Question: Does anybody know how to properly identify CMYK images in ASP.NET using C#? When I check the 'Flags' attribute of a 'Bitmap' instance, I get incorrect results.
I have created three images to test this: cmyk.jpg, rgb.jpg and gray.jpg. These are respectively CMYK, RGB and Grayscale images.
This is my test code:
'''
static void Main(string[] args)
{
Bitmap bmpCMYK = new Bitmap("cmyk.jpg");
Bitmap bmpRGB = new Bitmap("rgb.jpg");
Bitmap bmpGray = new Bitmap("gray.jpg");
Console.WriteLine(" Rgb Cmyk Gray Ycbcr Ycck PixelFormat");
Console.WriteLine("cmyk.jpg {0} {1} {2} {3} {4} {5}",
IsSet(bmpCMYK, System.Drawing.Imaging.ImageFlags.ColorSpaceRgb),
IsSet(bmpCMYK, System.Drawing.Imaging.ImageFlags.ColorSpaceCmyk),
IsSet(bmpCMYK, System.Drawing.Imaging.ImageFlags.ColorSpaceGray),
IsSet(bmpCMYK, System.Drawing.Imaging.ImageFlags.ColorSpaceYcbcr),
IsSet(bmpCMYK, System.Drawing.Imaging.ImageFlags.ColorSpaceYcck),
bmpCMYK.PixelFormat);
Console.WriteLine("rgb.jpg {0} {1} {2} {3} {4} {5}",
IsSet(bmpRGB, System.Drawing.Imaging.ImageFlags.ColorSpaceRgb),
IsSet(bmpRGB, System.Drawing.Imaging.ImageFlags.ColorSpaceCmyk),
IsSet(bmpRGB, System.Drawing.Imaging.ImageFlags.ColorSpaceGray),
IsSet(bmpRGB, System.Drawing.Imaging.ImageFlags.ColorSpaceYcbcr),
IsSet(bmpRGB, System.Drawing.Imaging.ImageFlags.ColorSpaceYcck),
bmpRGB.PixelFormat);
Console.WriteLine("gray.jpg {0} {1} {2} {3} {4} {5}",
IsSet(bmpGray, System.Drawing.Imaging.ImageFlags.ColorSpaceRgb),
IsSet(bmpGray, System.Drawing.Imaging.ImageFlags.ColorSpaceCmyk),
IsSet(bmpGray, System.Drawing.Imaging.ImageFlags.ColorSpaceGray),
IsSet(bmpGray, System.Drawing.Imaging.ImageFlags.ColorSpaceYcbcr),
IsSet(bmpGray, System.Drawing.Imaging.ImageFlags.ColorSpaceYcck),
bmpGray.PixelFormat);
bmpCMYK.Dispose();
bmpRGB.Dispose();
bmpGray.Dispose();
Console.ReadLine();
}
private static bool IsSet(Bitmap bitmap, System.Drawing.Imaging.ImageFlags flag)
{
return (bitmap.Flags & (int)flag) == (int)flag;
}
'''
This produces the following output:

I have checked the actual images and cmyk.jpg really a CMYK image.
Apparently, this is a "known issue". Alex Gil had the same problem in WPF (see this question: <URL> and he managed to solve it by using a 'BitmapDecoder' class to load the images. I'm a bit uncomfortable using that solution in ASP.NET because it requires me to add references to WindowsBase.dll and PresentationCore.dll and I'm not sure I want those in a web project.
Does anyone know of any other pure .NET solutions to check if an image is in the CMYK format that I can safely use in ASP.NET?
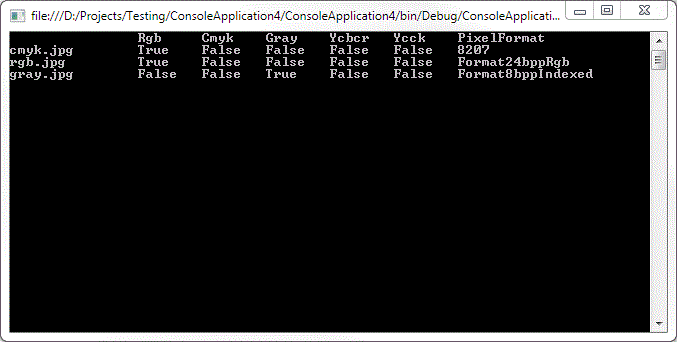
Answer: I use a combination of the ImageFlags and PixelFormat values. Note that PixelFormat.Forma32bppCMYK is missing from .NET - I grabbed it out of GdiPlusPixelFormats.h in the Windows SDK.
The trick is that Windows 7 and Server 2008 R2 returns the correct pixel format but is missing the image flags. Vista and Server 2008 return an invalid pixel format but the correct image flags. Insanity.
'''
public ImageColorFormat GetColorFormat(this Bitmap bitmap)
{
const int pixelFormatIndexed = 0x00010000;
const int pixelFormat32bppCMYK = 0x200F;
const int pixelFormat16bppGrayScale = (4 | (16 << 8);
// Check image flags
var flags = (ImageFlags)bitmap.Flags;
if (flags.HasFlag(ImageFlags.ColorSpaceCmyk) || flags.HasFlag(ImageFlags.ColorSpaceYcck))
{
return ImageColorFormat.Cmyk;
}
else if (flags.HasFlag(ImageFlags.ColorSpaceGray))
{
return ImageColorFormat.Grayscale;
}
// Check pixel format
var pixelFormat = (int)bitmap.PixelFormat;
if (pixelFormat == pixelFormat32bppCMYK)
{
return ImageColorFormat.Cmyk;
}
else if ((pixelFormat & pixelFormatIndexed) != 0)
{
return ImageColorFormat.Indexed;
}
else if (pixelFormat == pixelFormat16bppGrayScale)
{
return ImageColorFormat.Grayscale;
}
// Default to RGB
return ImageColorFormat.Rgb;
}
public enum ImageColorFormat
{
Rgb,
Cmyk,
Indexed,
Grayscale
}
'''